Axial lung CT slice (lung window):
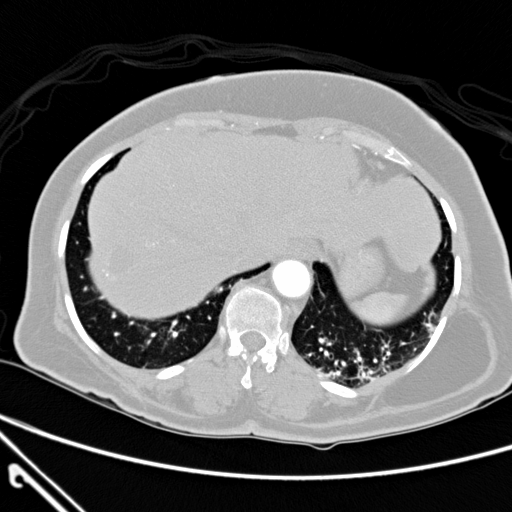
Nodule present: no